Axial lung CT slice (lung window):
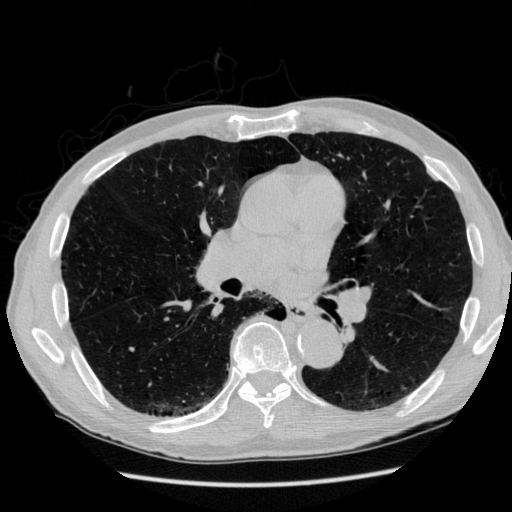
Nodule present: no